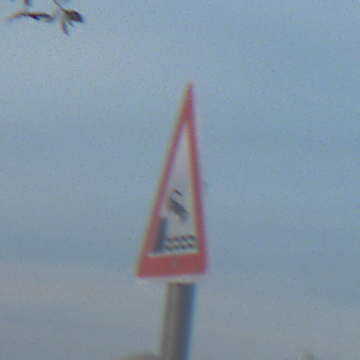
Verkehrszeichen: Ufer
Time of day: SunriseSunset
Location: Outdoor (Beach)
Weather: PartlyCloudy
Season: NotSpecified
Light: Natural